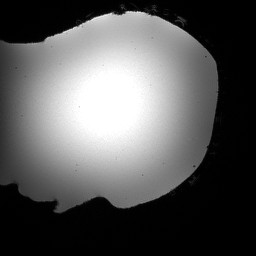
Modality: T1w
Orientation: sagittal
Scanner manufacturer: siemens
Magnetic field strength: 3 T
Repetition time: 2.53 s
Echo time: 0.00169 s